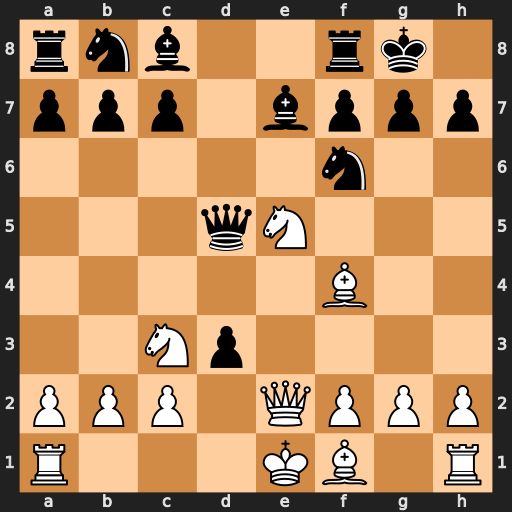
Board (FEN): rnb2rk1/ppp1bppp/5n2/3qN3/5B2/2Np4/PPP1QPPP/R3KB1R
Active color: w
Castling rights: KQ
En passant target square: -
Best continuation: Nxd5 Bb4+ Nxb4